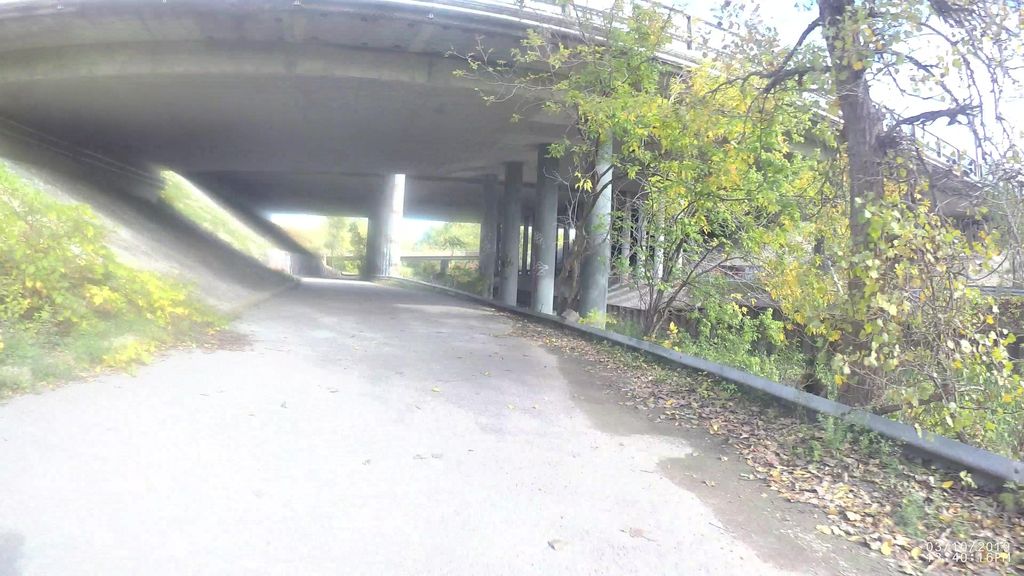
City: montreal